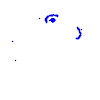
Particle: kaon